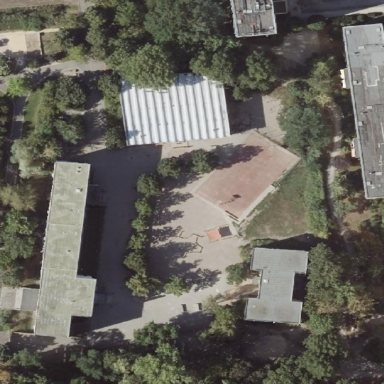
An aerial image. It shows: Community centre.